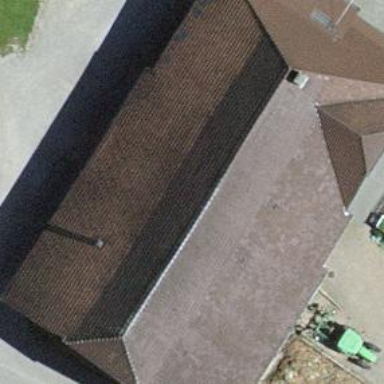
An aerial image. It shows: Farm building.